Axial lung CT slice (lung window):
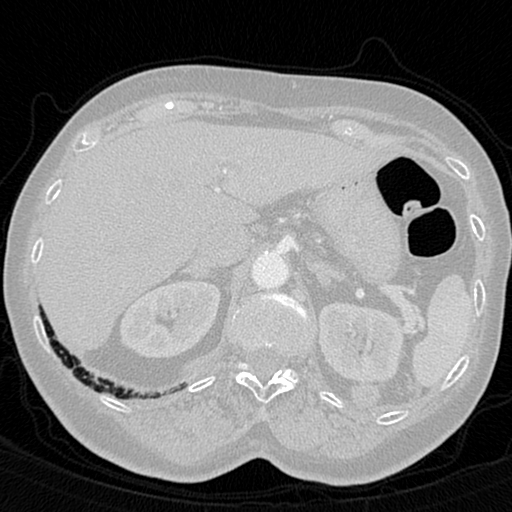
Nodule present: no